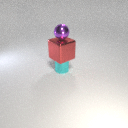
small cyan metal cylinder below large red metal cube